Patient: sex F, age 44
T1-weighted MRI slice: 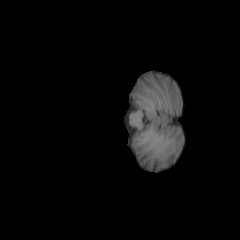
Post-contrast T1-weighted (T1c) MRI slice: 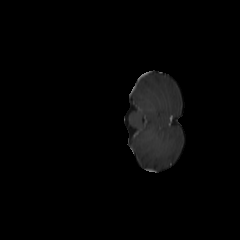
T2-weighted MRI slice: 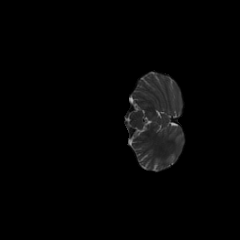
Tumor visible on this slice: no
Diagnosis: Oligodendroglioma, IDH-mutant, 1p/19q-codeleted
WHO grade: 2